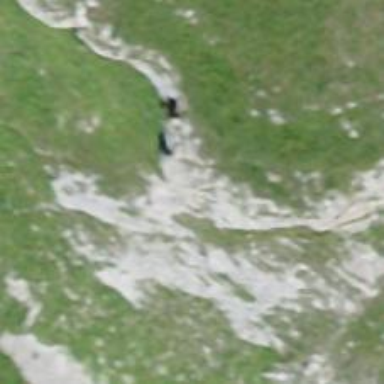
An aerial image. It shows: Cliff in nature.